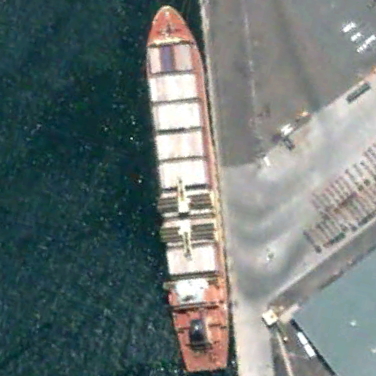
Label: Container_ship